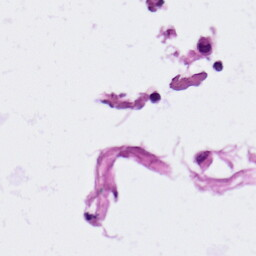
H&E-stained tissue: Lung